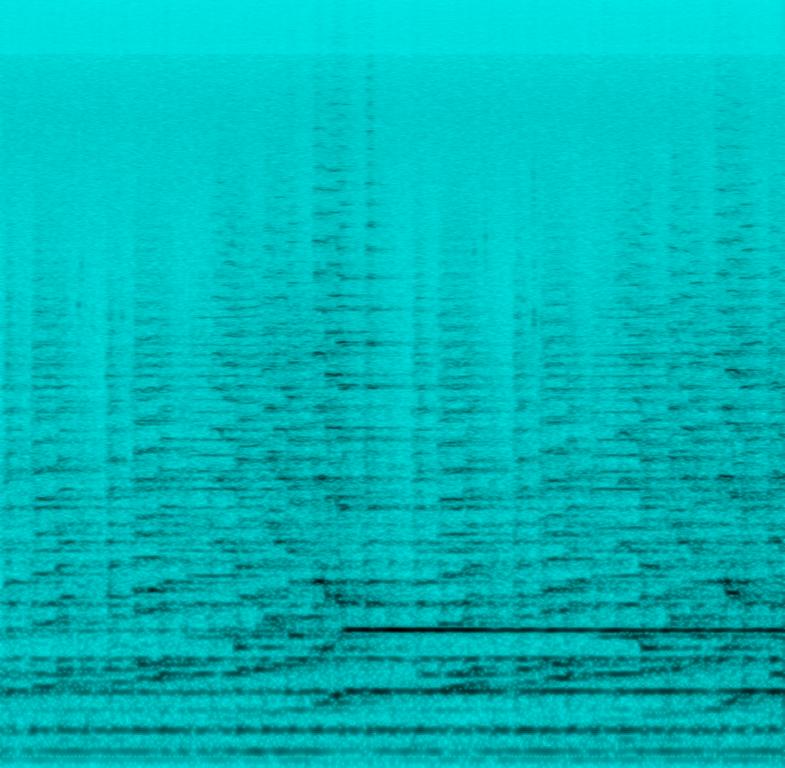
This is a classical music piece. There is a wide range of strings in the orchestra playing a lively melody while a horn is in the lead. The atmosphere is lighthearted. This piece could be used in the soundtrack of a documentary where there are natural movements happening in the scene.